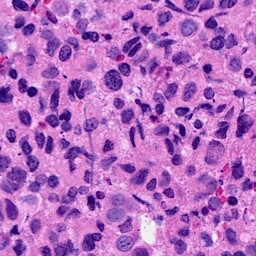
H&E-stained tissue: Breast